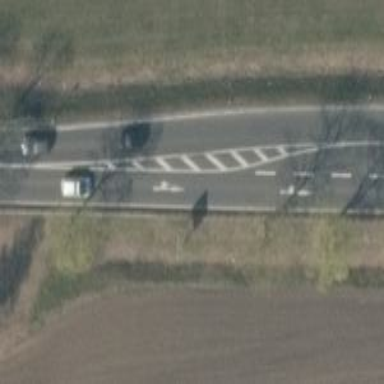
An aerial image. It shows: Primary road with asphalt surface.